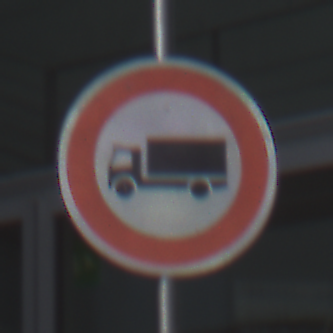
Verkehrszeichen: VerbotFuerKraftfahrzeugeUeberDreiKommaFuenfTonnen
Umgebung: Outdoor, Urban
Tageszeit: MorningAfternoon
Wetter: PartlyCloudy
Licht: Natural
Jahreszeit: NotSpecified
Kontrast: HighContrast